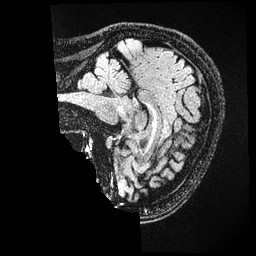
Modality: FLAIR
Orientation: sagittal
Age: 48
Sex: female
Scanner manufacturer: ge
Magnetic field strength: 3 T
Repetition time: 4.802 s
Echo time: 0.1164 s